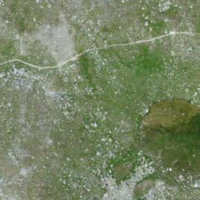
EUNIS habitat code: 48
Species observed at this site:
Sempervivum montanum